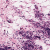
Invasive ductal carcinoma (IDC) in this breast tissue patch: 0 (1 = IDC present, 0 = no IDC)